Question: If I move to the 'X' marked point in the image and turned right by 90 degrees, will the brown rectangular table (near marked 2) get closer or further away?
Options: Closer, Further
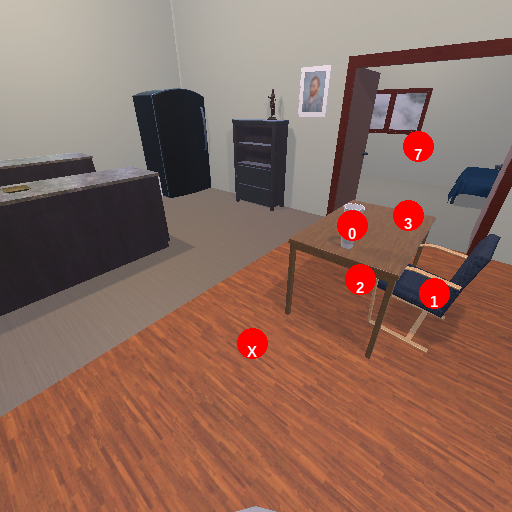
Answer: Closer